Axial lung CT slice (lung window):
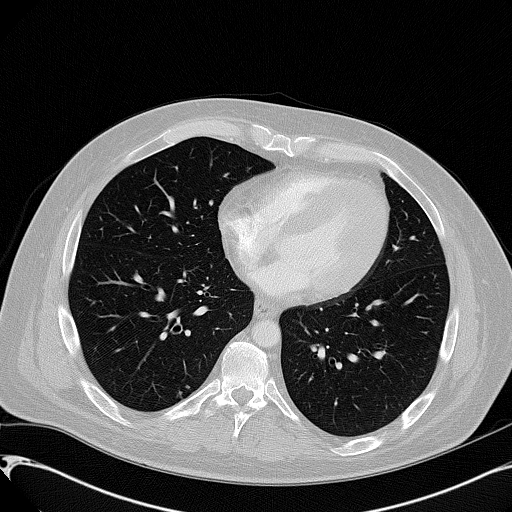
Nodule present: no